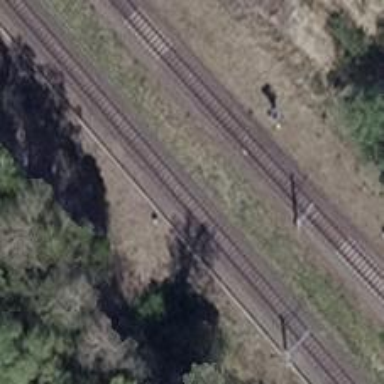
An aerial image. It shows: Railway signal.